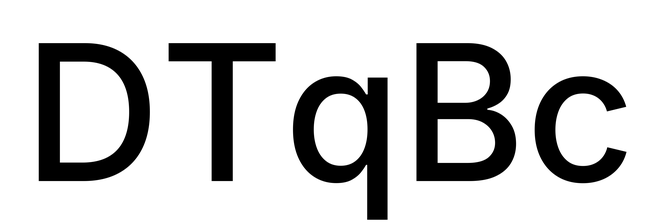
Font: Inter_Medium